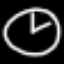
Label: clock